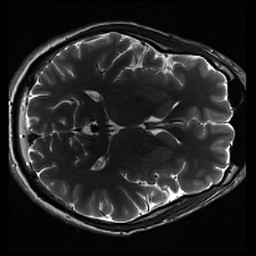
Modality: inplaneT2
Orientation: axial